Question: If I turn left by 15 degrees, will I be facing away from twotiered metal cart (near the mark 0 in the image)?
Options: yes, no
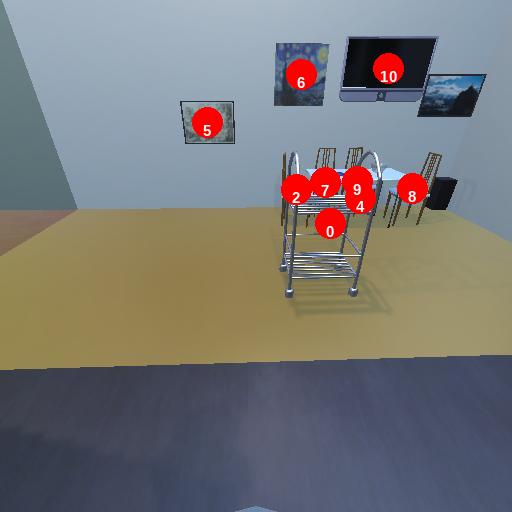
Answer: yes